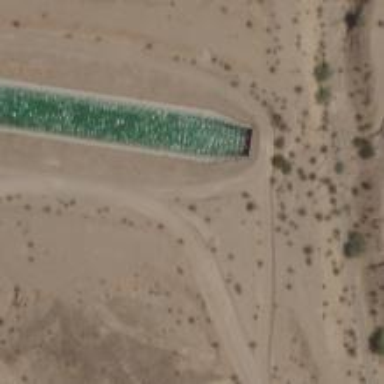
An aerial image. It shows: Culvert tunnel through water canal.